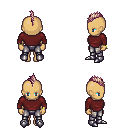
a pixel art fantasy rpg character, female body template, human, tanned skin, maroon long-sleeve shirt, metal pants, white blonde mohawk hairstyle, bracelets, metal boots, four views (front, back, left, right), 2x2 character sprite sheet, small pixel art, hard edges, no anti-aliasing